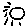
Label: sun